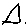
Label: triangle